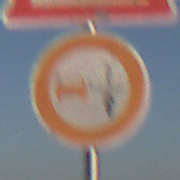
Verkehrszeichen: VerbotUeberholenEinspurigeFahrzeuge
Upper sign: ReiterLinks
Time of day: MorningAfternoon
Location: Outdoor (Nature)
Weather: Clear
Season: Winter
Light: Natural